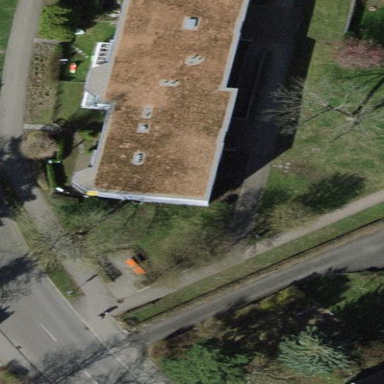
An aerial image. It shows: Flat-roofed apartment building.